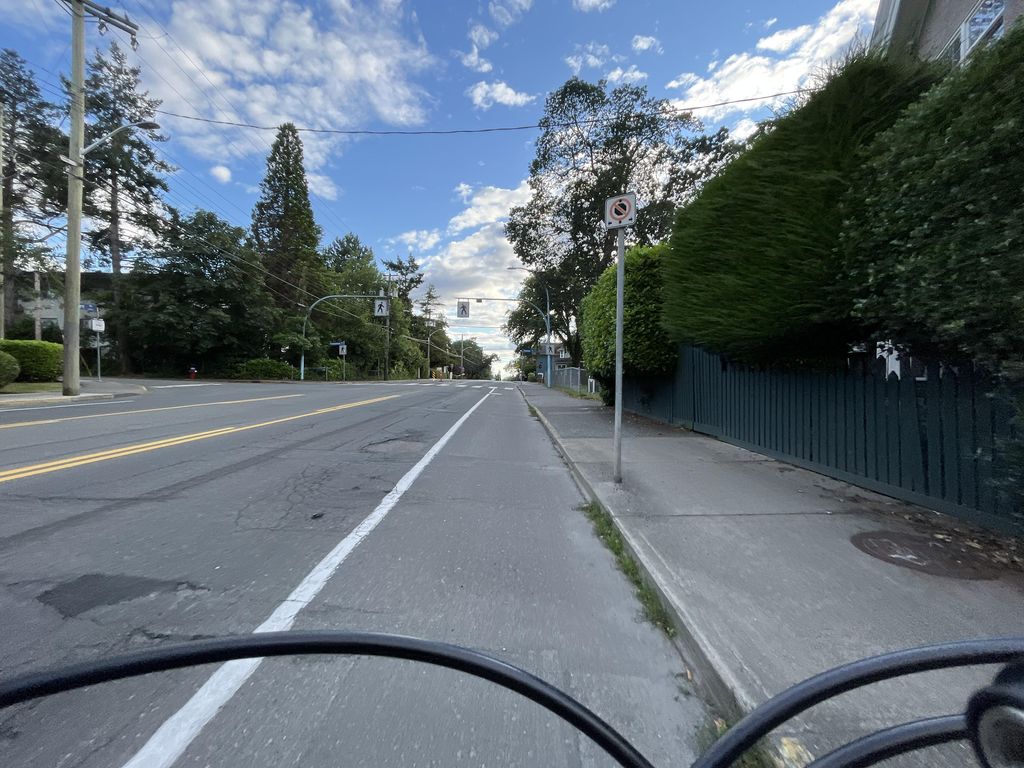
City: victoria